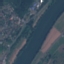
Land use / land cover: River